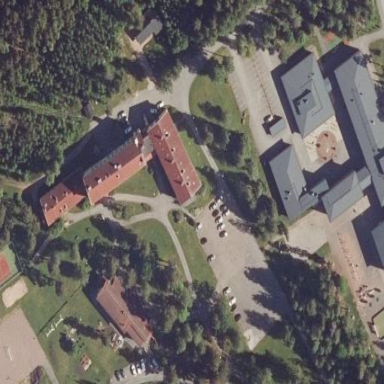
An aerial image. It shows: School.